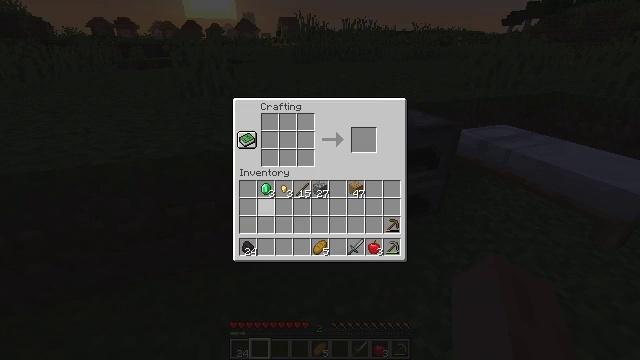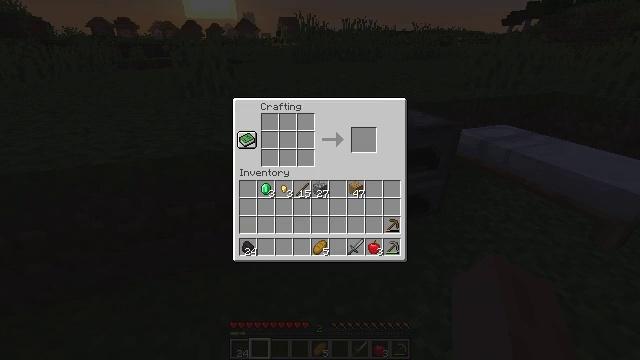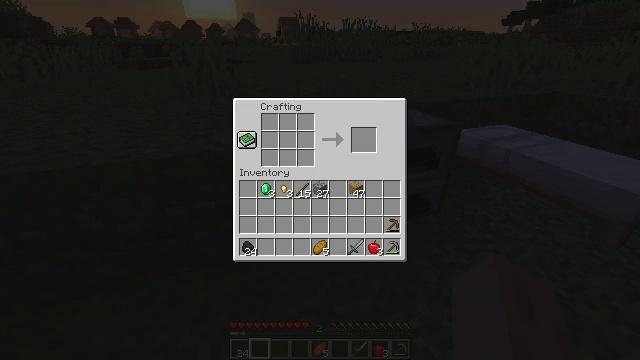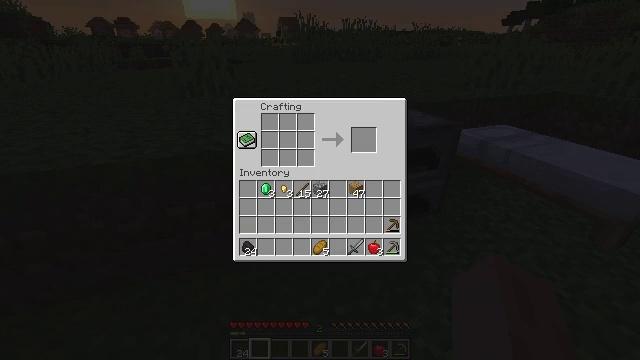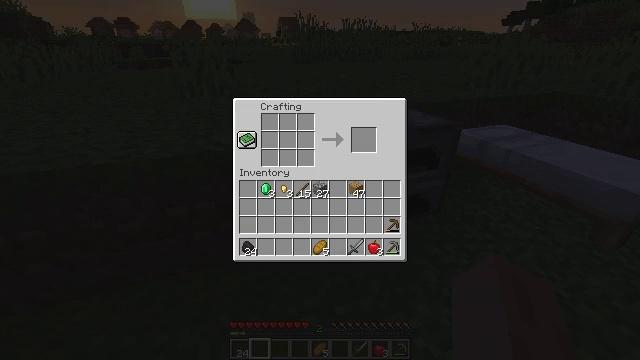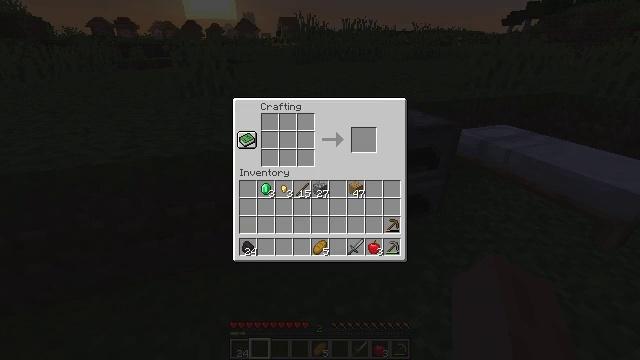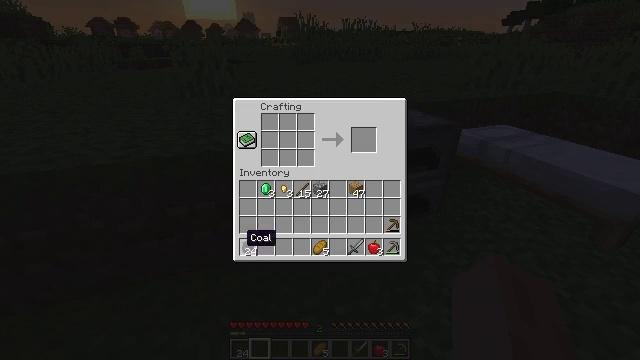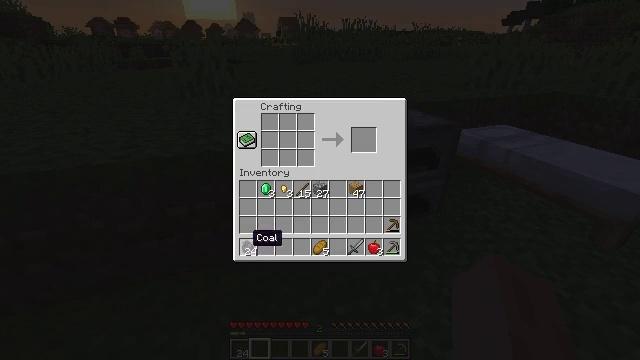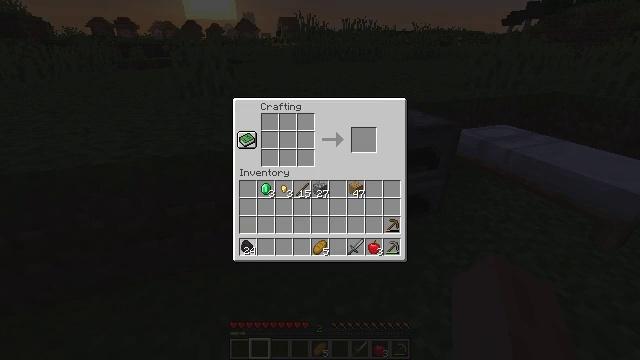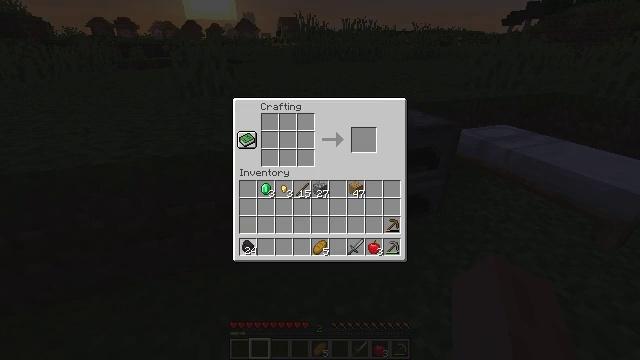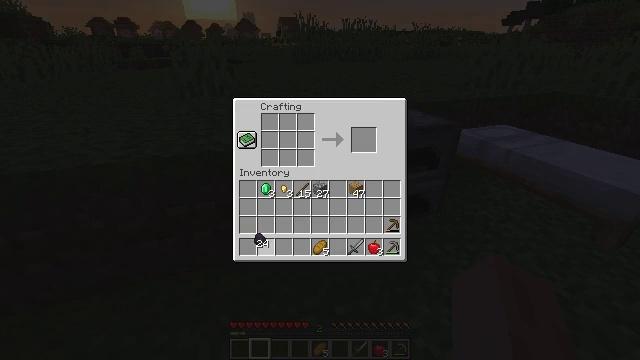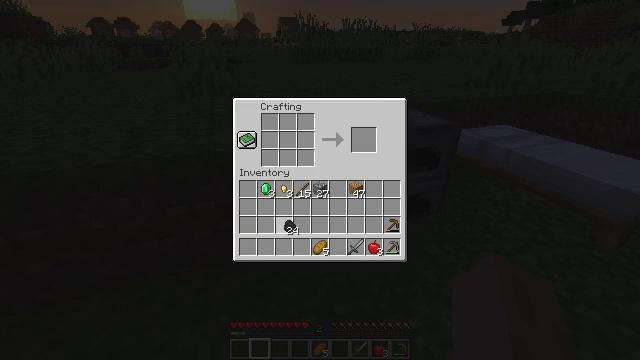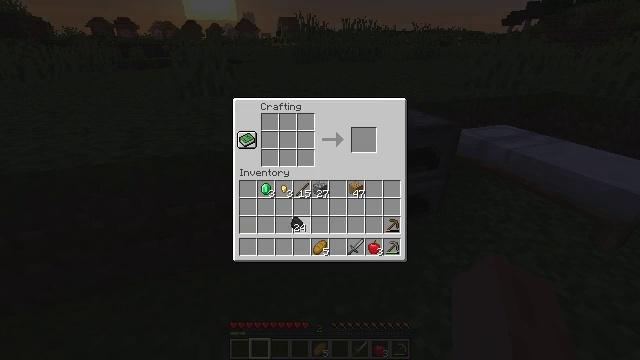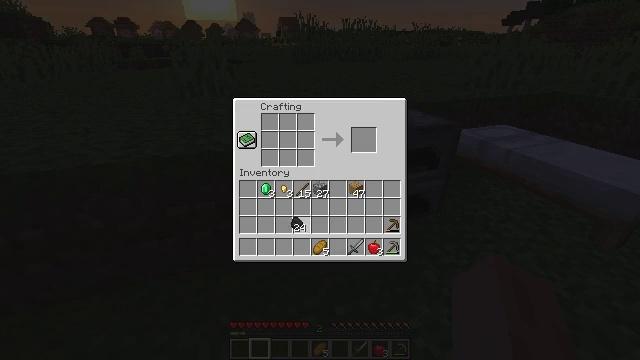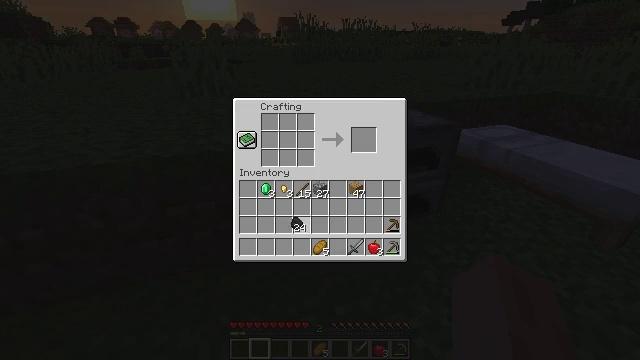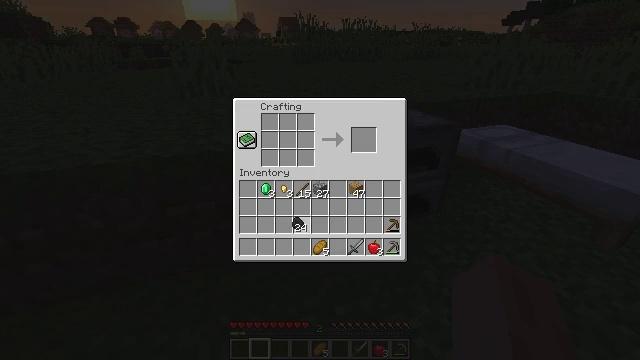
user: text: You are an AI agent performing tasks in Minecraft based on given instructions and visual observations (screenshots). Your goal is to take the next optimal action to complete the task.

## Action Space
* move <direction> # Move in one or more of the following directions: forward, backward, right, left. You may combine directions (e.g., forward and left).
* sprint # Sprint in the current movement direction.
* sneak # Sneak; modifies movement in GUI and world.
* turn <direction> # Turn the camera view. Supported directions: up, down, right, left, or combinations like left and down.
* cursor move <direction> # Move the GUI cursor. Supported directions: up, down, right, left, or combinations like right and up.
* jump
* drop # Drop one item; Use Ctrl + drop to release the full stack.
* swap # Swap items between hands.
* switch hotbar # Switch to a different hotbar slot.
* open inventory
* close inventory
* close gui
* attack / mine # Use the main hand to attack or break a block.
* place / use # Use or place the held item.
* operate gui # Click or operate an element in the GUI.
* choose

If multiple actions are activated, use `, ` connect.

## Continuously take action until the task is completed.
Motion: motion action
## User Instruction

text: Fish and kill the salmon.
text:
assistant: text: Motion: sneak, cursor move left and down, open gui
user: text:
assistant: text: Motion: sneak
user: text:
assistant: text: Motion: no_op
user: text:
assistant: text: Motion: no_op
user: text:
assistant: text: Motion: no_op
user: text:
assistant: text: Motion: no_op
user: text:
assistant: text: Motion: no_op
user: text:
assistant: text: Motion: operate gui
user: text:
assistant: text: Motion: operate gui
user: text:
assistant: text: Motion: cursor move right, operate gui
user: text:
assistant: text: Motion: cursor move right and up
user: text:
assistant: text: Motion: cursor move right
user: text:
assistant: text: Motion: operate gui
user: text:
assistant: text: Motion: operate gui
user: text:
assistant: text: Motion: operate gui
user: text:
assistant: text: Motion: cursor move right
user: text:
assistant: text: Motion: cursor move right and down
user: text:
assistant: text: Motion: cursor move right
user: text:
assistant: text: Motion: no_op
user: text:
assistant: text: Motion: no_op
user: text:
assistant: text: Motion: no_op
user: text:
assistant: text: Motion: no_op
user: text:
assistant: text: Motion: no_op
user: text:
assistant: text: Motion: operate gui
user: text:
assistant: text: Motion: operate gui
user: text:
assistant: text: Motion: no_op
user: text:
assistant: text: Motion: no_op
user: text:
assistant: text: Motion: cursor move left
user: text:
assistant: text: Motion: cursor move left
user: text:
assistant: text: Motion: cursor move left